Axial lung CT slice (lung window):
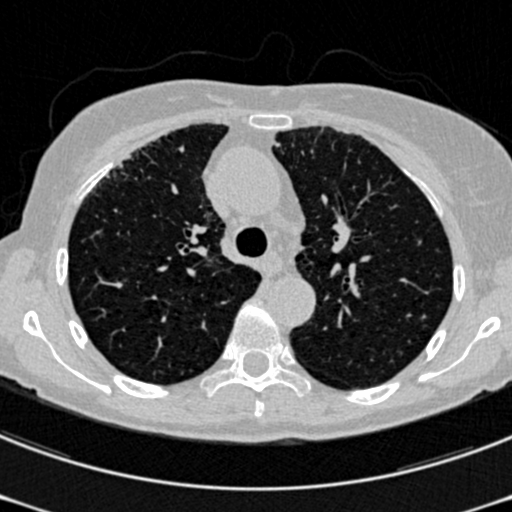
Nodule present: no